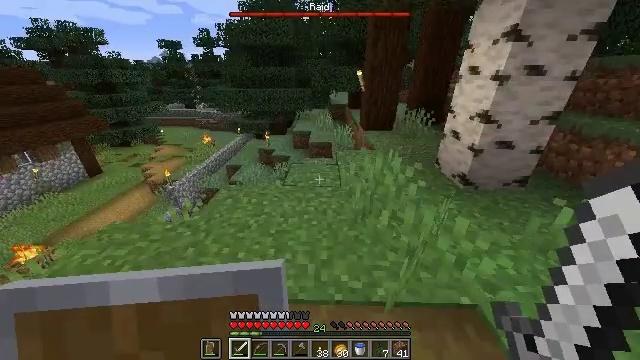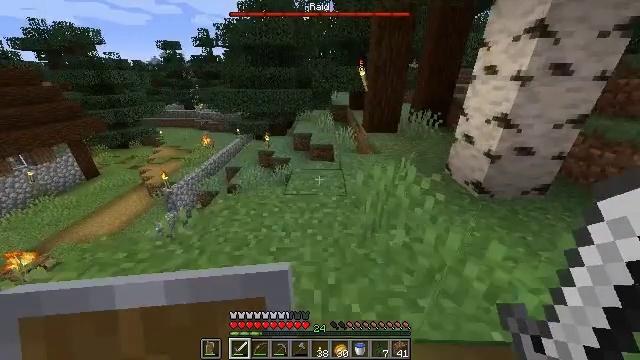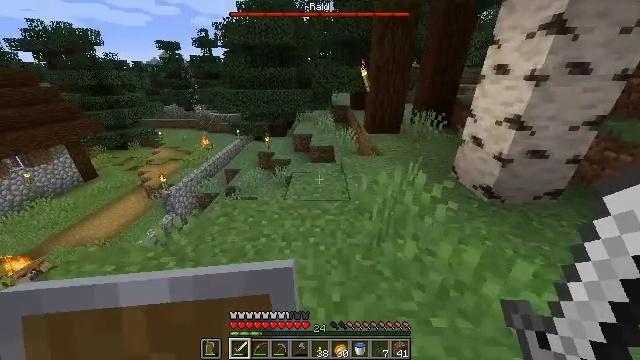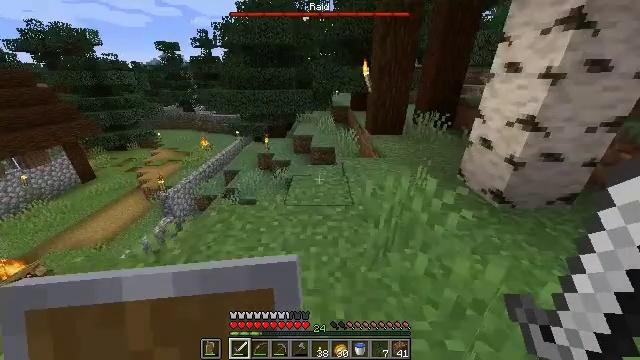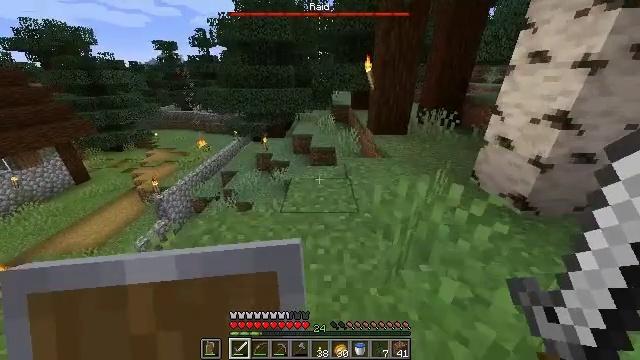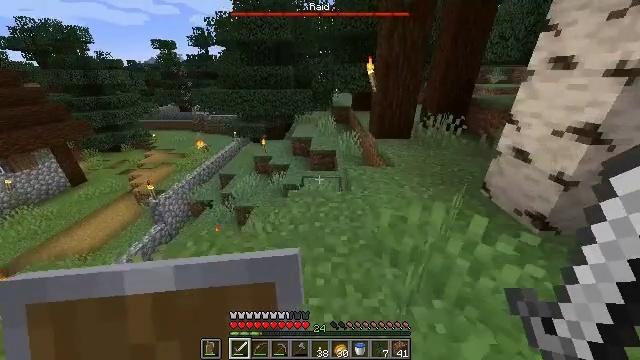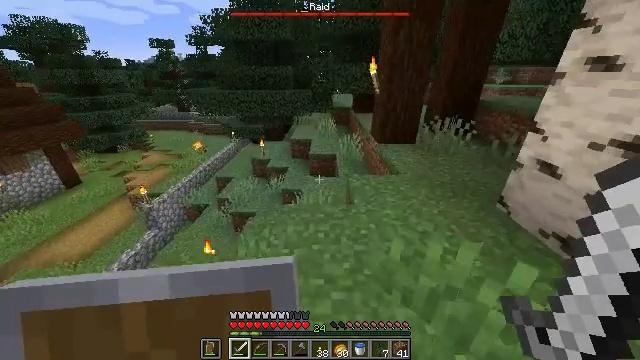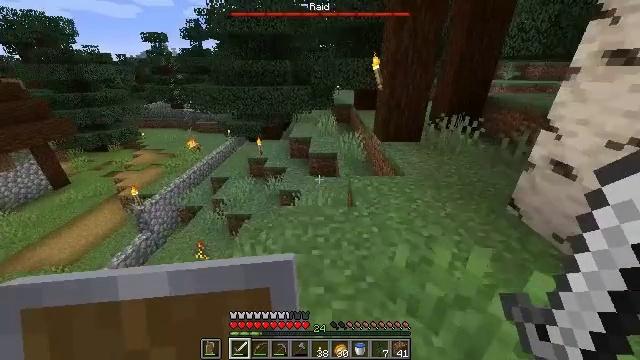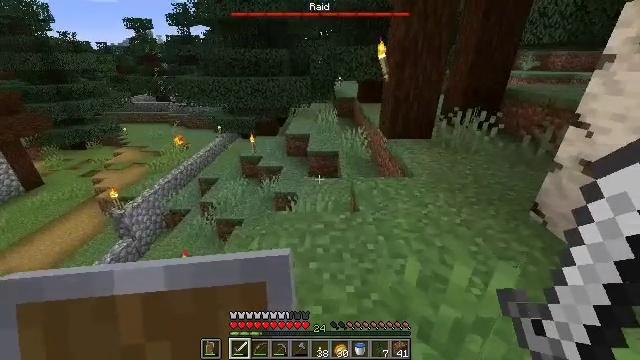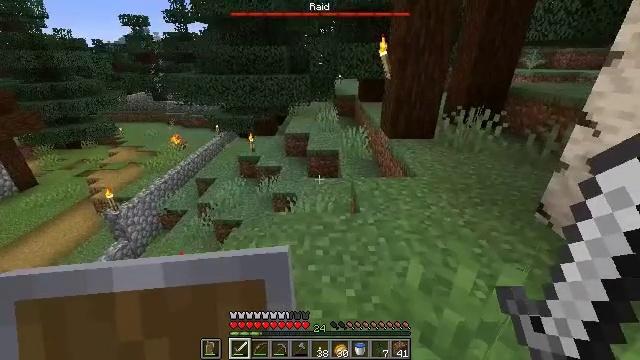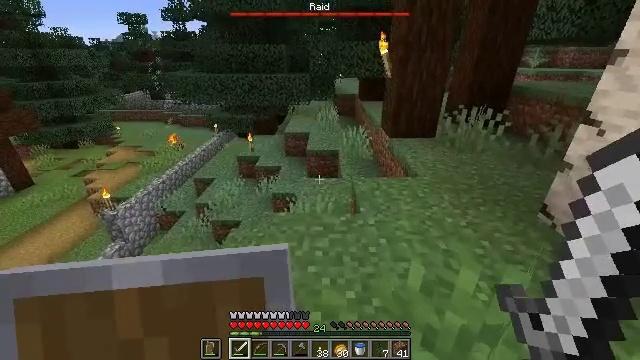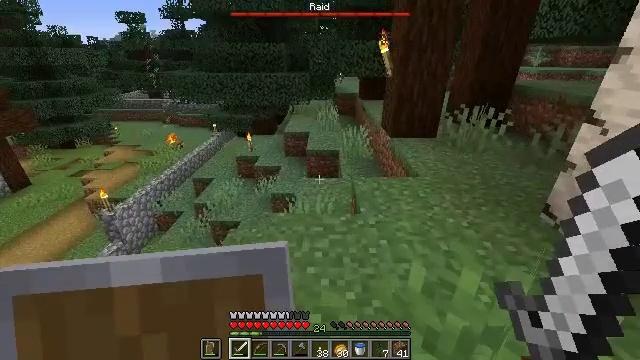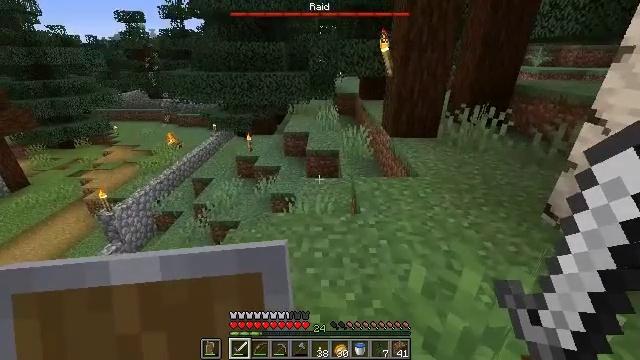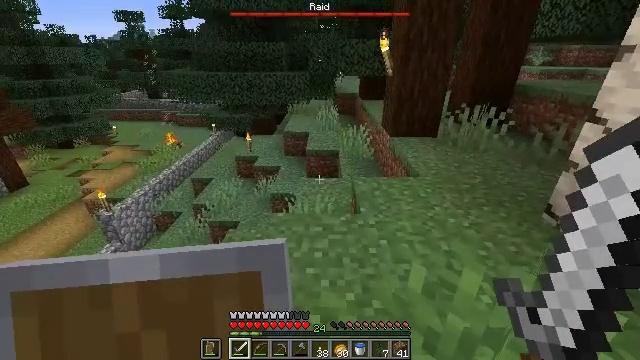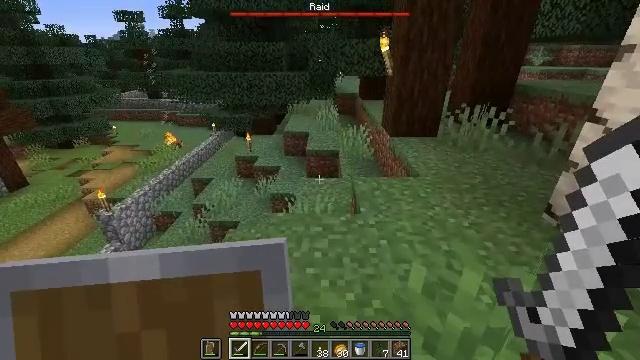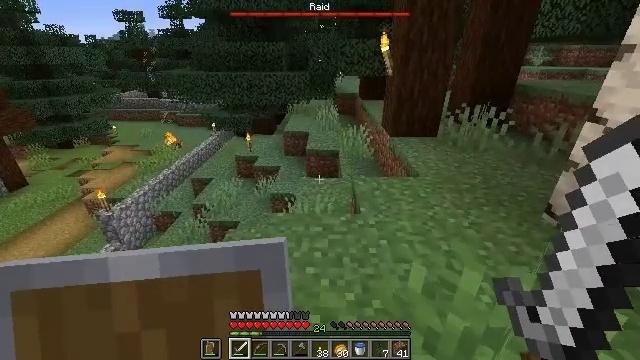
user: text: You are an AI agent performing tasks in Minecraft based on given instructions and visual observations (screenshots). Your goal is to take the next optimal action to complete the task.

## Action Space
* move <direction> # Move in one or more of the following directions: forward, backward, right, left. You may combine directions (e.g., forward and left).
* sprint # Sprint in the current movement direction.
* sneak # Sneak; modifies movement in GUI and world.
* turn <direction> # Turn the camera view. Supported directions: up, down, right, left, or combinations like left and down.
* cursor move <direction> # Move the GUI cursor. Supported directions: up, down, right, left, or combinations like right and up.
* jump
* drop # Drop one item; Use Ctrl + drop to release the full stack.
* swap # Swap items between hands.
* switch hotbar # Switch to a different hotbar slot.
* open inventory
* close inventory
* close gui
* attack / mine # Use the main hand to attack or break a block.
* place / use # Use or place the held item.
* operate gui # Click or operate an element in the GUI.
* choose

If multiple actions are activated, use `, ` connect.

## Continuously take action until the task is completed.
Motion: motion action
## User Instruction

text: Collect the grass block using a shovel.
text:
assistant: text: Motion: move forward
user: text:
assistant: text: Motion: move forward
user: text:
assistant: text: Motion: move forward
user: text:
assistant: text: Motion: move forward
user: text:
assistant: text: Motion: move forward
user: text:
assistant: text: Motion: no_op
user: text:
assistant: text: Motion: no_op
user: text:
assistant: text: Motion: no_op
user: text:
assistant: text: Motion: no_op
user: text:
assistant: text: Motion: no_op
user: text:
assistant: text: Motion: no_op
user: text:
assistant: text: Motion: no_op
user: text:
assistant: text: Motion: no_op
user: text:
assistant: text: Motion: no_op
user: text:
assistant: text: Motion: no_op
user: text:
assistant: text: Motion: no_op
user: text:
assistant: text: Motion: no_op
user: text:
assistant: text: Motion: no_op
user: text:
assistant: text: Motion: no_op
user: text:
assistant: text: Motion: turn left
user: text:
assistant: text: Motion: turn left and down
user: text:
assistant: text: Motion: no_op
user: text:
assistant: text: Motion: no_op
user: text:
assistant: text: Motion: no_op
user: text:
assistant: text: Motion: no_op
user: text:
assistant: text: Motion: turn right and up
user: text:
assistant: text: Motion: turn right and up
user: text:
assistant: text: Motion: turn right and up
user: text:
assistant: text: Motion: turn right and up
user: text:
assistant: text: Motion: turn right and up